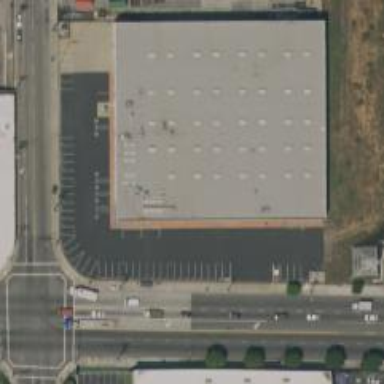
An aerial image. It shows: Warehouse building.